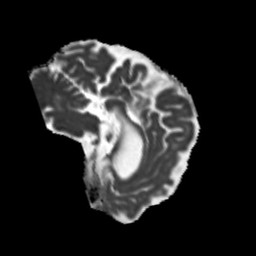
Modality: MD
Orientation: sagittal
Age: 79
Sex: female
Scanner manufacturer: siemens
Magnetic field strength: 3 T
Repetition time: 5.25 s
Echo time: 0.08 s